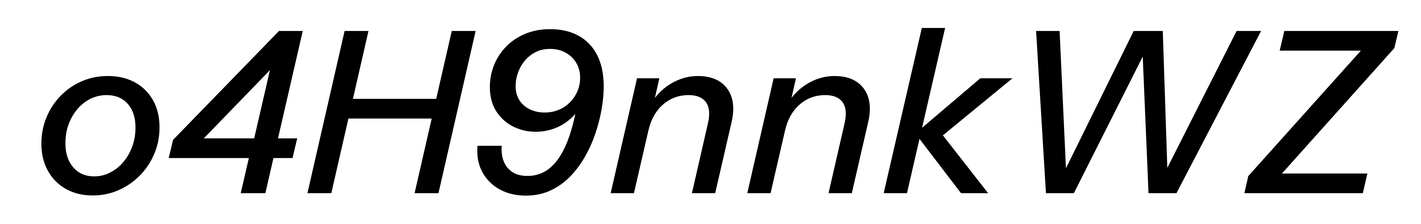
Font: InstrumentSans-Italic_Medium_Italic